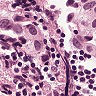
Metastatic tissue present: yes